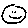
Label: smiley face